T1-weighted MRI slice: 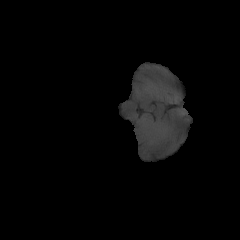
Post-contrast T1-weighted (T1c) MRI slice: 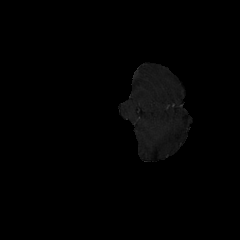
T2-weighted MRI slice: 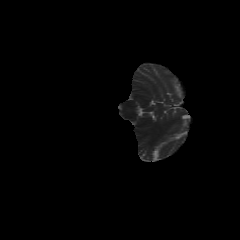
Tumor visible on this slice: no